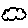
Label: cloud